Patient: sex F, age 89
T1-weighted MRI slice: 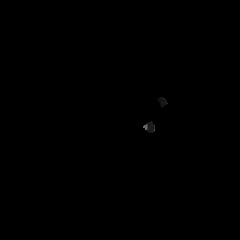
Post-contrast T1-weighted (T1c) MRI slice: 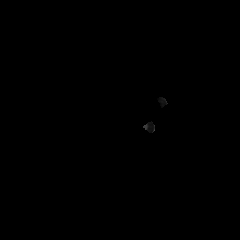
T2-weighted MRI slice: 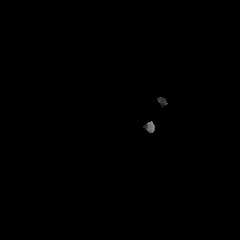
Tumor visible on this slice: no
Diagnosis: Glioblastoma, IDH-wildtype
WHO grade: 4